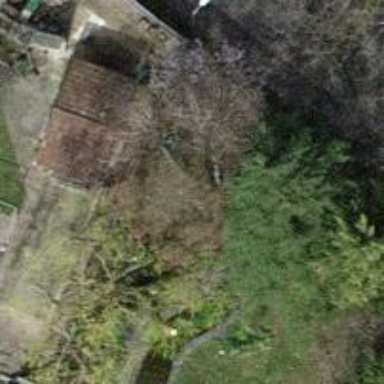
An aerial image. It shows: Evergreen needle-leaved tree.